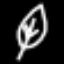
Label: leaf